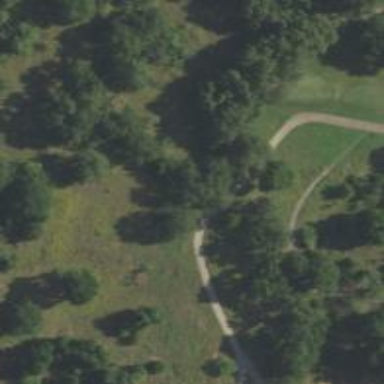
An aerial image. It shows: Track that is golf cart trail.